Interaction volume radius: 10 \u00c5
Interaction volume height: 10 \u00c5
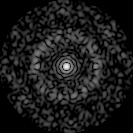
Disorder parameter: 0.8216